Question: I am studying the Windows programming by using the book
> Programming.Windows.5th.Edition(Charles Petzold).
When I doing the ,I find that when I use the hotkey ctrl+F5 to run the exe,I can hear the sound(Hello windows 98),but when I run the exe in the directory Debug,no sound could be heard.After putting the exe together with HelloWin.wav,everything is OK.How could this happen?I am using the win7(simplified Chinese Edition) and Visual Studio 6(Enterprise Edition.)

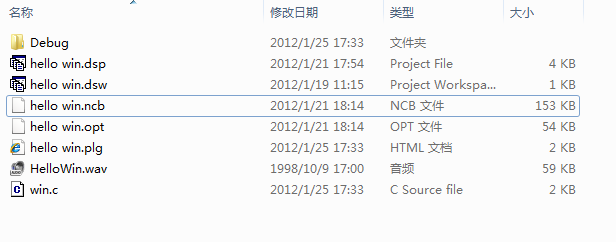
Answer: Presumably this is an issue of relative paths. My guess is that you refer to the .wav file using a relative path and just name it '"HelloWin.wav"'. This is relative to the current directory.
When you double click the .exe the current directory is the exe directory and the .wav is not found. When you press from the IDE, the IDE sets the current directory to be the project directory and thus the file is found.